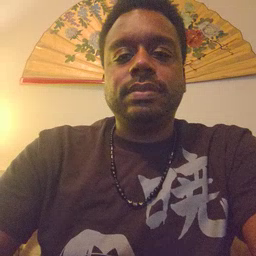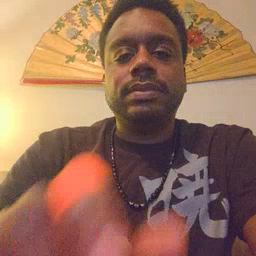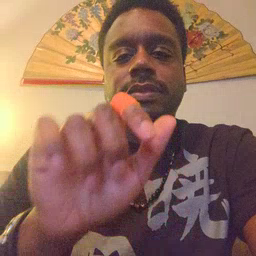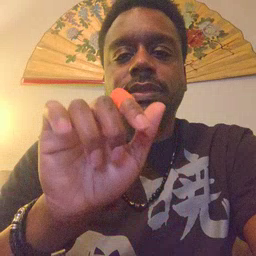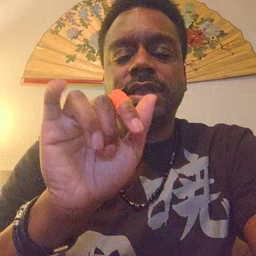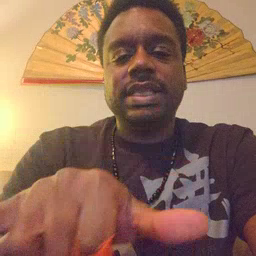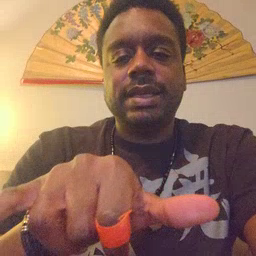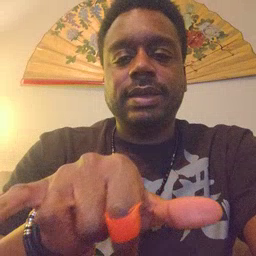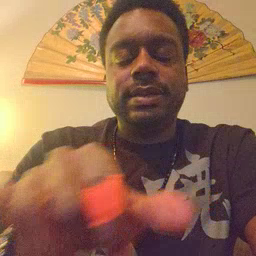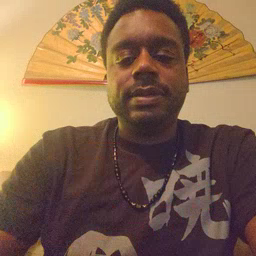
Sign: stay